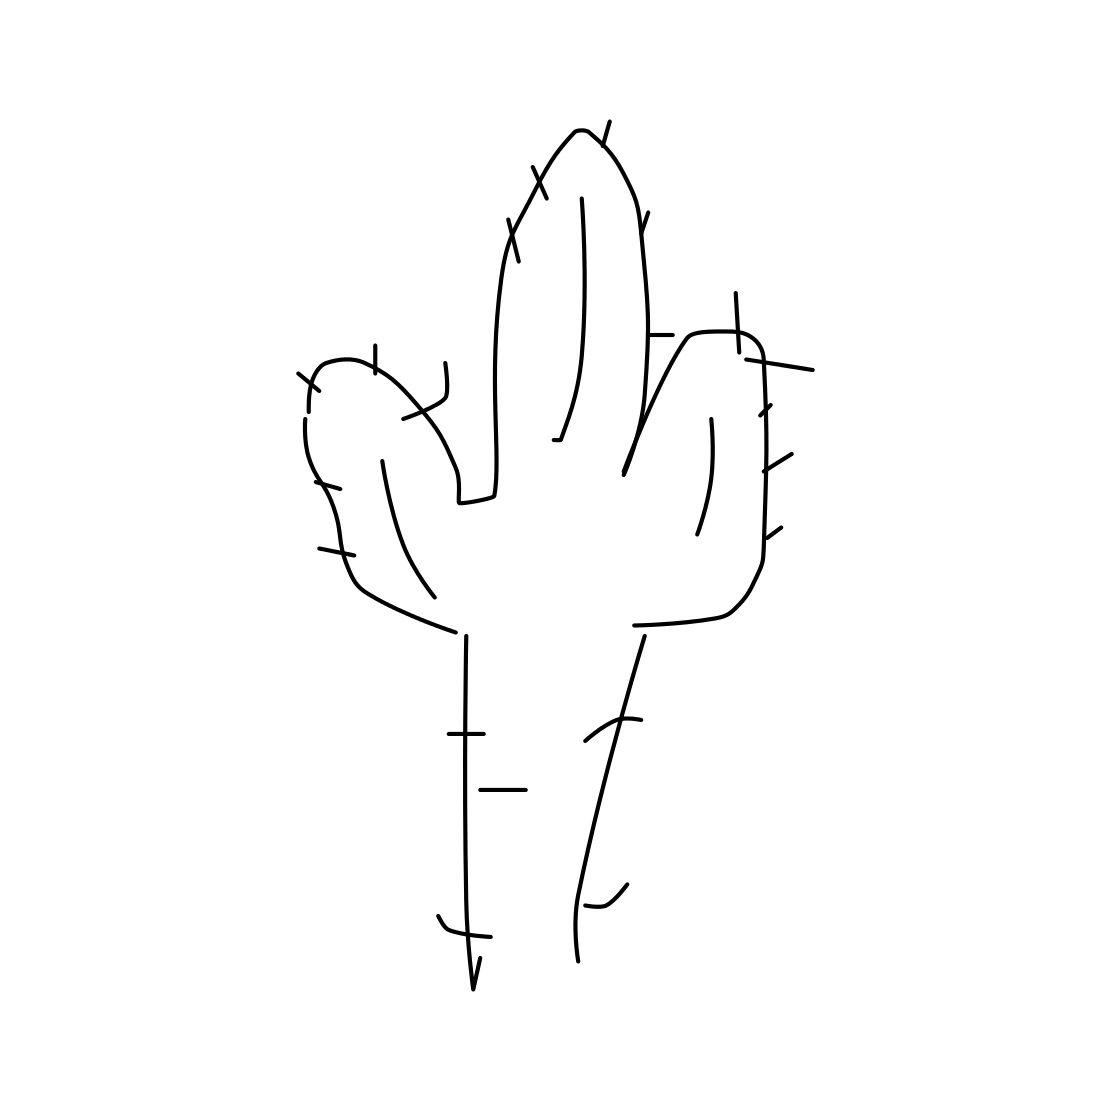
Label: cactus